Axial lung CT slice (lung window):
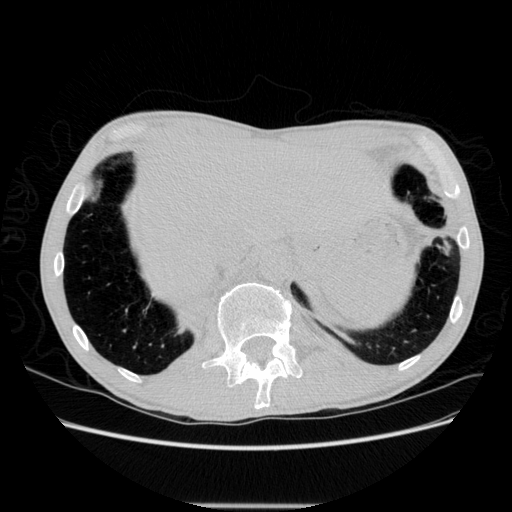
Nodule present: no